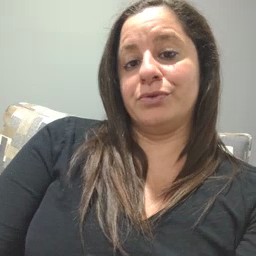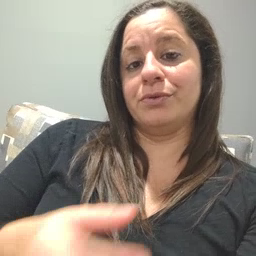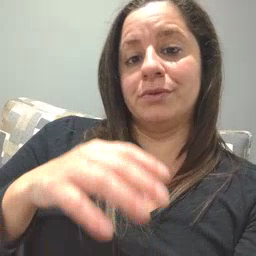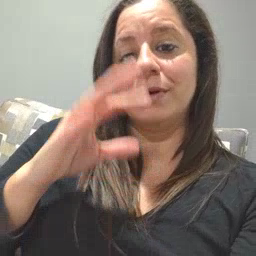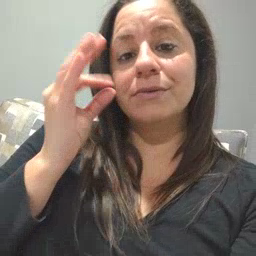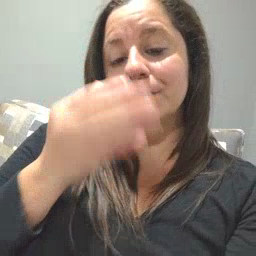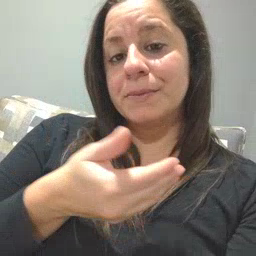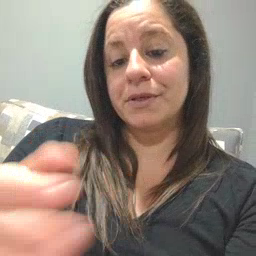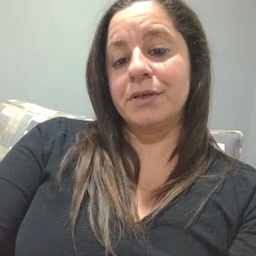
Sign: kitty